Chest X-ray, AP view. Patient: 61 years old, sex M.
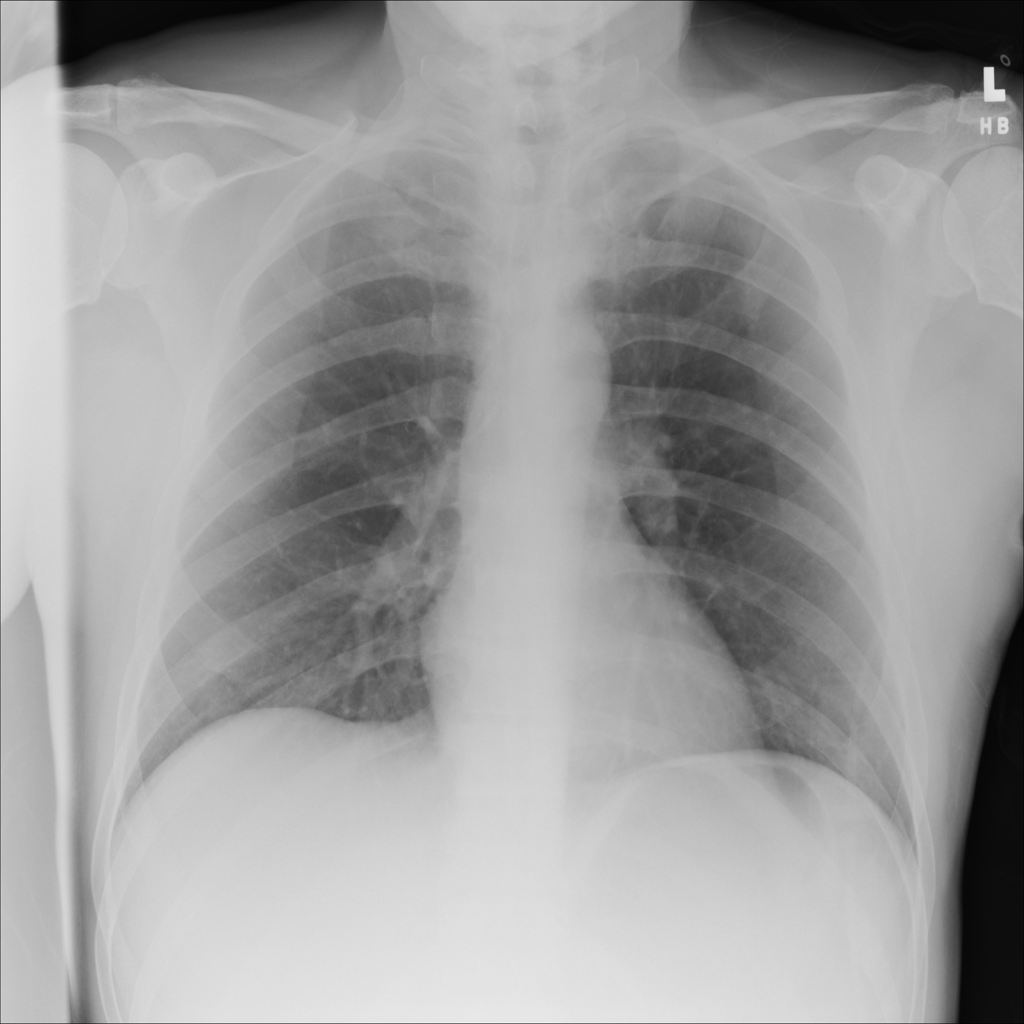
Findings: No Finding